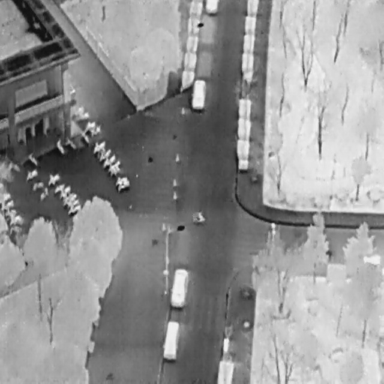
There are 29 Bicycles in the infrared image.